Interaction volume radius: 5 \u00c5
Interaction volume height: 40 \u00c5
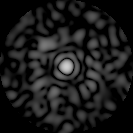
Disorder parameter: 0.8394